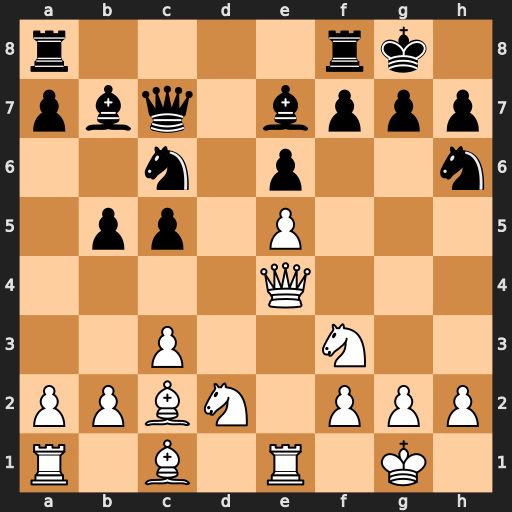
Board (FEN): r4rk1/pbq1bppp/2n1p2n/1pp1P3/4Q3/2P2N2/PPBN1PPP/R1B1R1K1
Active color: w
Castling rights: -
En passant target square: -
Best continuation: Qxh7#